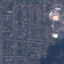
Land use / land cover class: Residential